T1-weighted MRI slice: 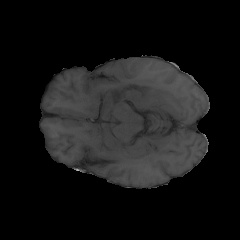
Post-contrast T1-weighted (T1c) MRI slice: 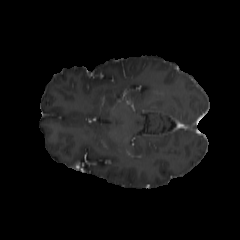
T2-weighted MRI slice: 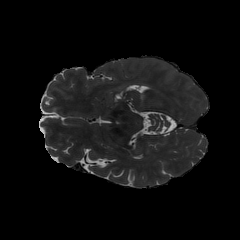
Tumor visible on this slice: yes